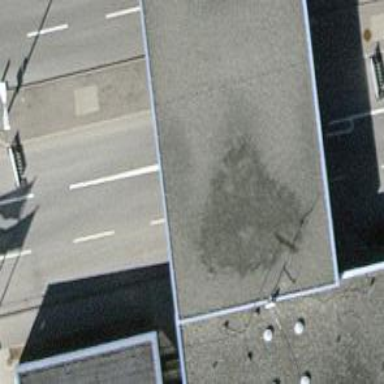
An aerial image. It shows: Primary highway passing through building tunnel with asphalt surface.